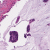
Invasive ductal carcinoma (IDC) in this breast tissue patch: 0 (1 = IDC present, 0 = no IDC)